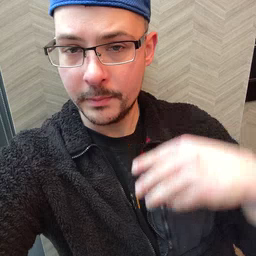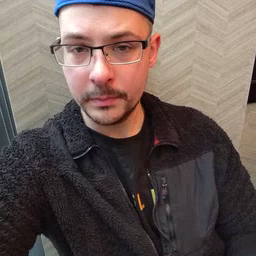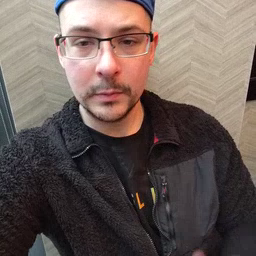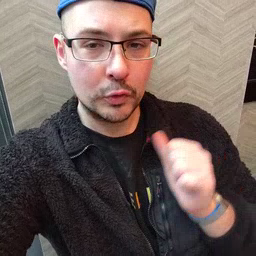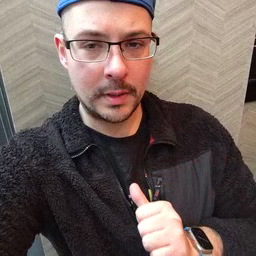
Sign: jacket